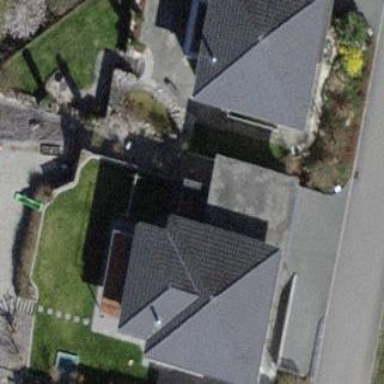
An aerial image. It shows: Building with tile roof.